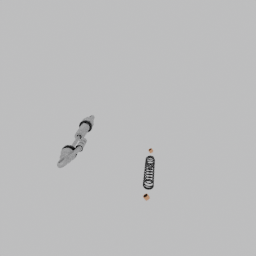
Label: mechanical